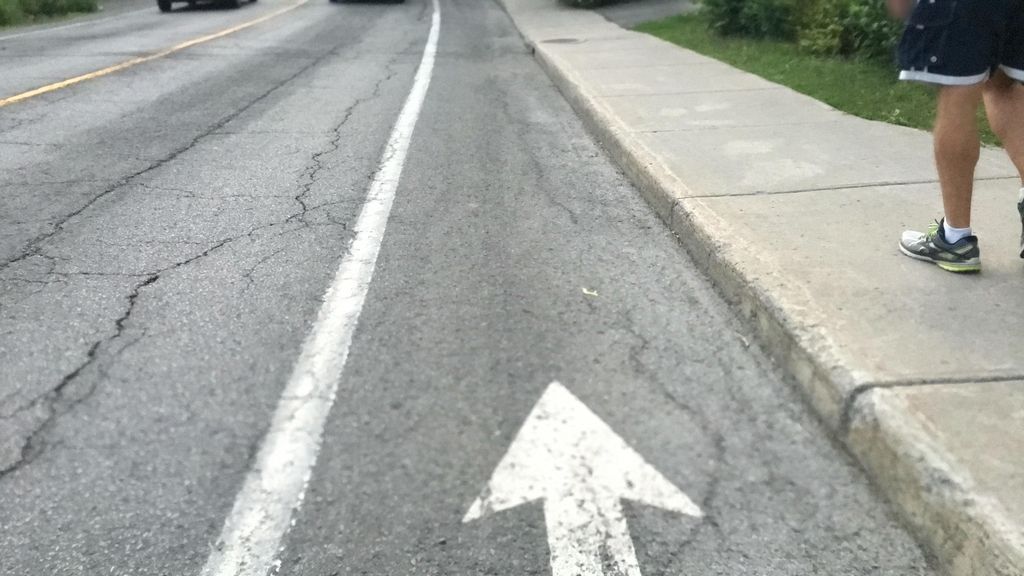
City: montreal